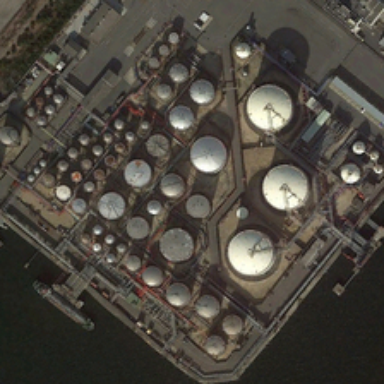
A large refinery .